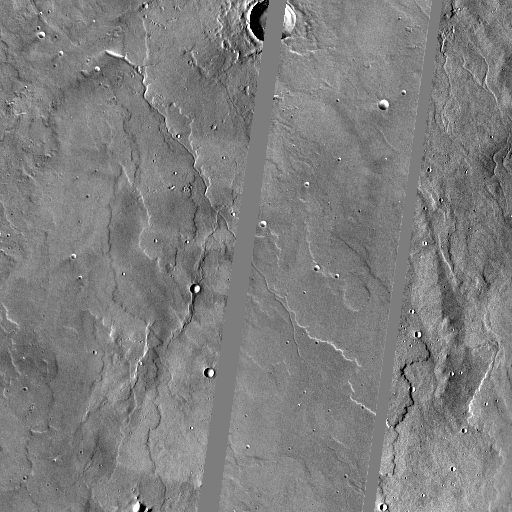
Crater classes present: Background, Other, Layered